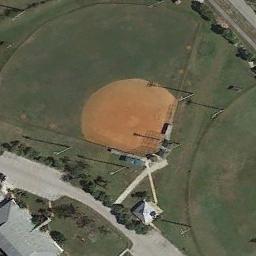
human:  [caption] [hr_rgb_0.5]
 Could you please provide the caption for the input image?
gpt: There is a baseball diamond on the open place .

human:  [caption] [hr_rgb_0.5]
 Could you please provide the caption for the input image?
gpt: There is a white house on the edge of the baseball field .

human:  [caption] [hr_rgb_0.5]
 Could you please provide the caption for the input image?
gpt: A baseball diamond on the lawn with some trees and the open area around it .

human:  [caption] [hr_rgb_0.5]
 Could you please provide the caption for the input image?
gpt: There is a baseball diamond in the grass next to the houses .

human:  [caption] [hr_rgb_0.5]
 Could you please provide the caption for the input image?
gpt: Many trees are beside the  baseball diamond .